Interaction volume radius: 5 \u00c5
Interaction volume height: 10 \u00c5
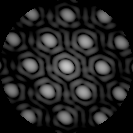
Disorder parameter: 0.05216